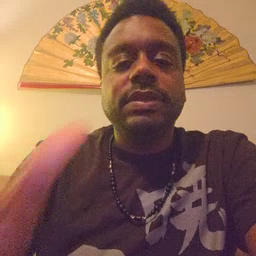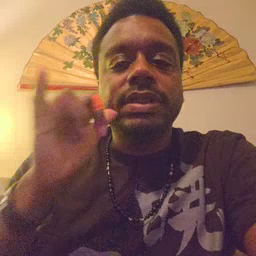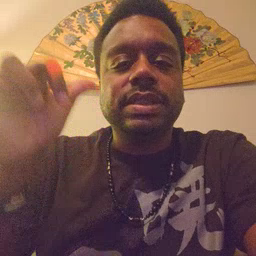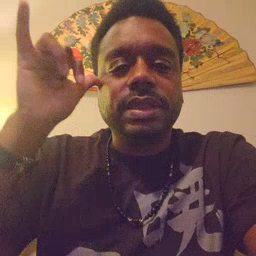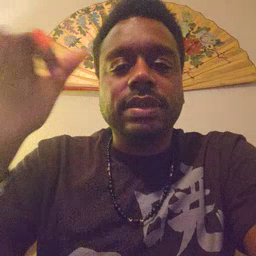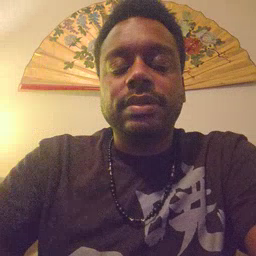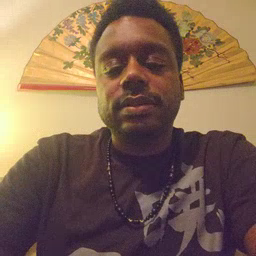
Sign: yesterday